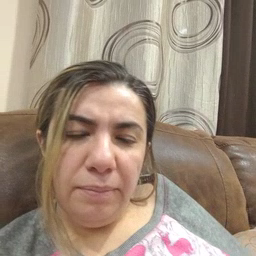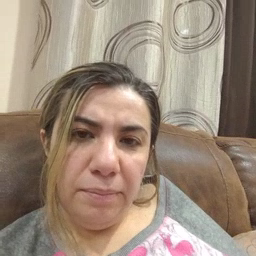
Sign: penny